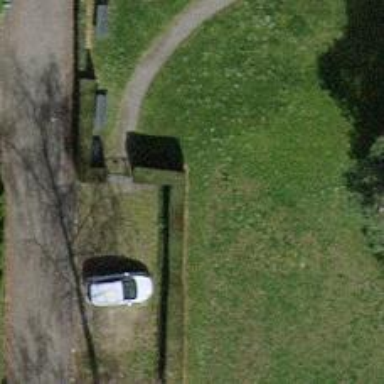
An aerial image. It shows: Hedge acting as barrier.